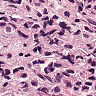
Metastatic tissue present: yes